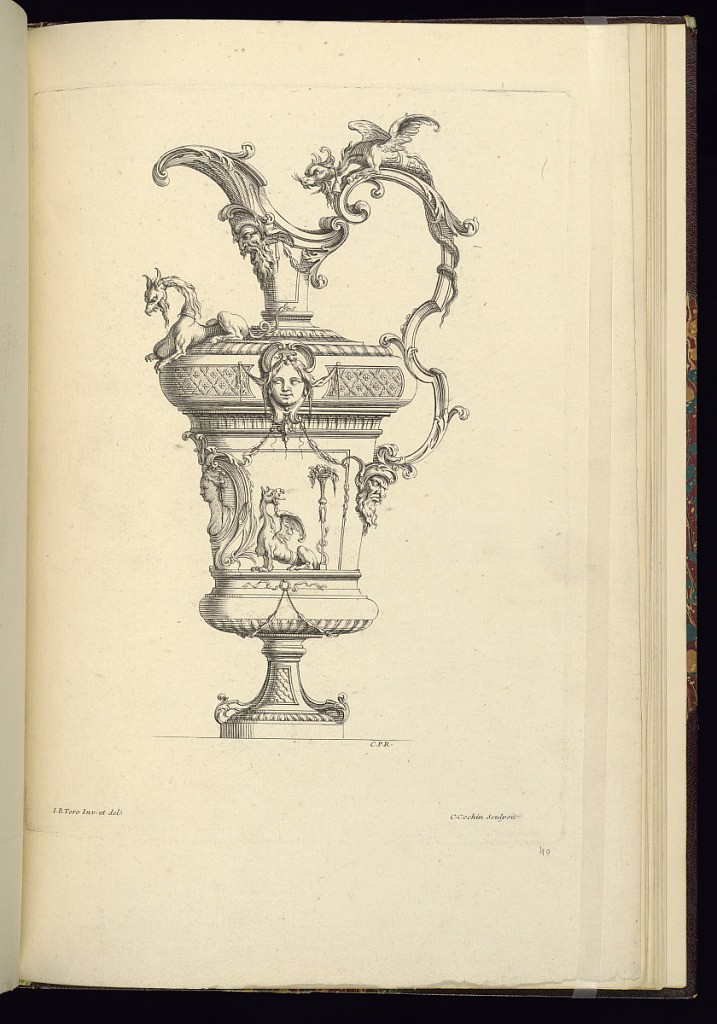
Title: Ewer Design
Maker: Jean-Bernard Turreau, French, 1672 - 1731
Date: early 18th century
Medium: Etching on laid paper
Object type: Print
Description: Design for an ewer with grotesque motifs featuring dragons, mascarons (masks), sphynx, vase of flowers, festoon of leaves, cartouche, scrolling leaves (rinceaux), foliate scrolls, fluting, gadrooning, diaper pattern with rosettes, and fish scales. The plate is signed.